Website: lowes
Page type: billing-address
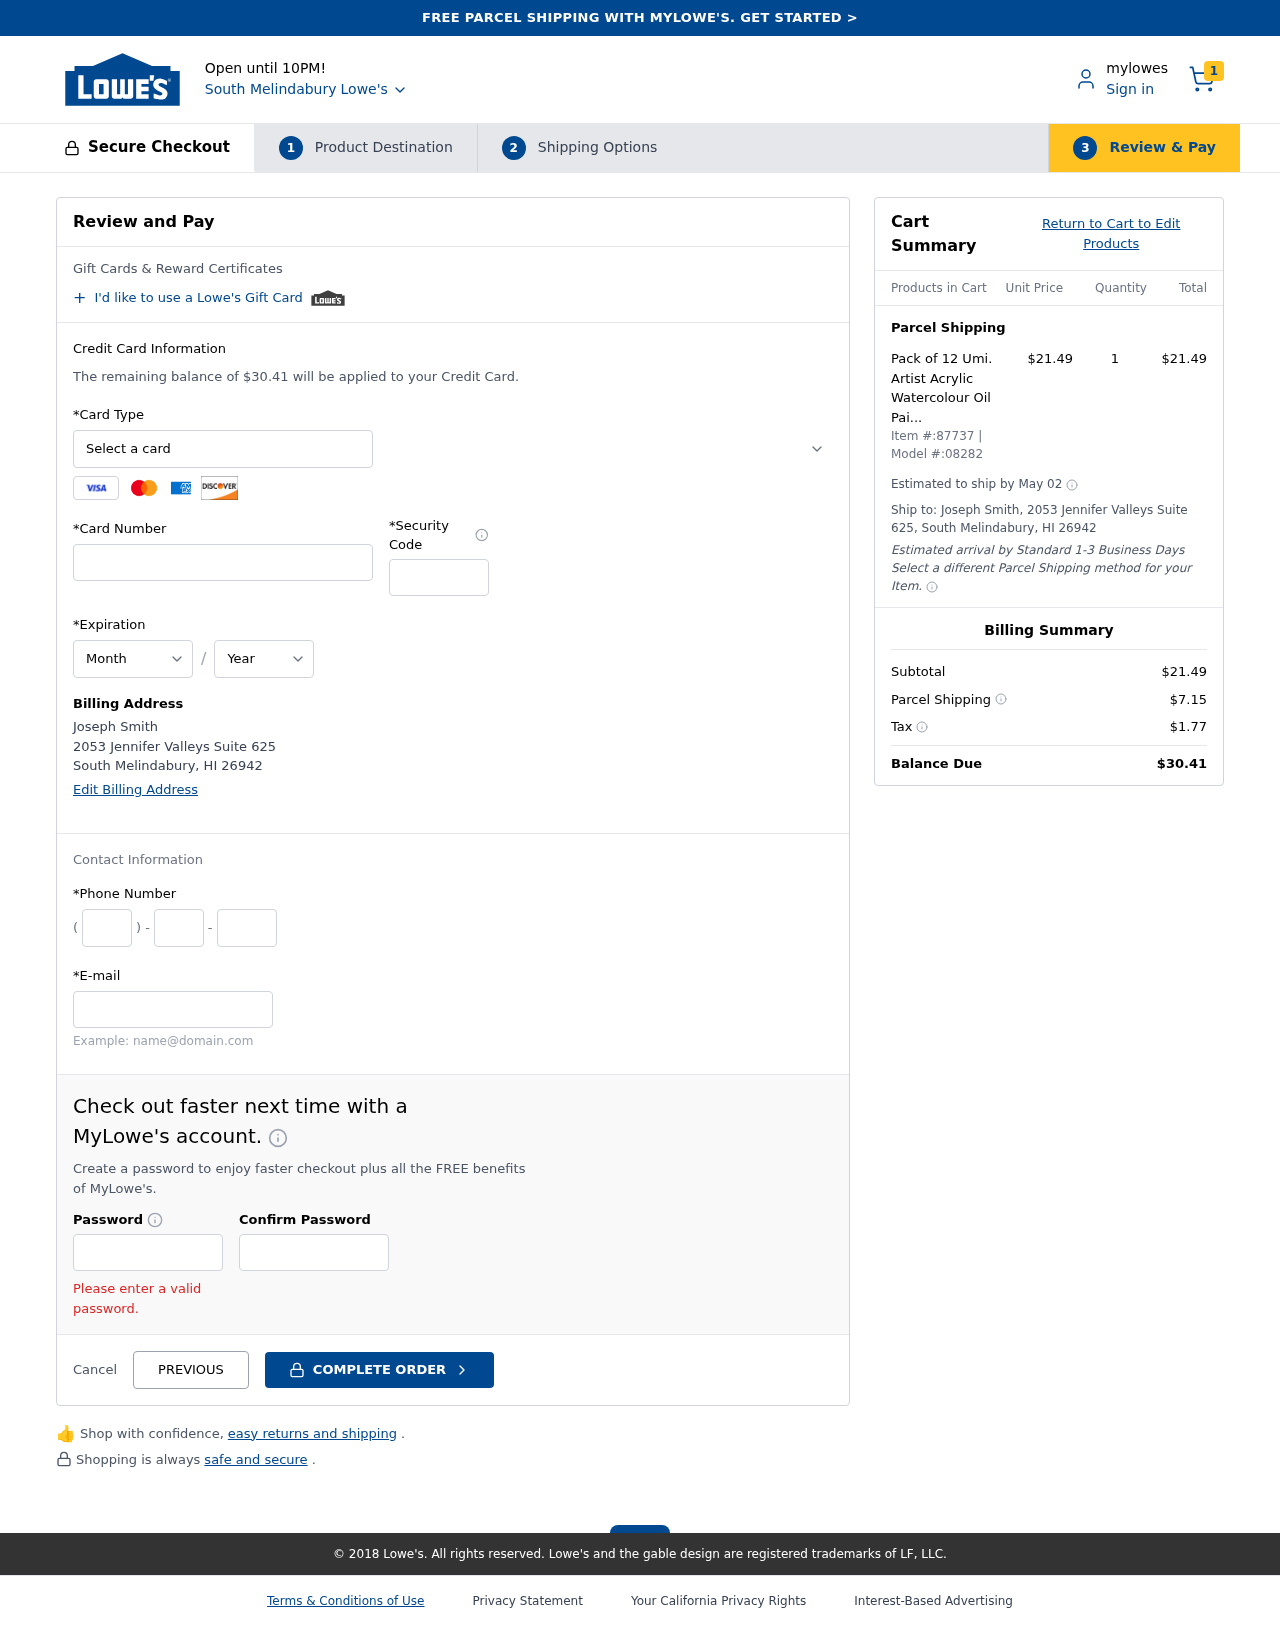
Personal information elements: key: PII_CARD_CVV
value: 497
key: PII_CARD_EXPIRY_MONTH
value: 07
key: PII_CARD_EXPIRY_YEAR
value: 29
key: PII_CARD_NUMBER
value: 4924 1286 7771 9027
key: PII_CARD_TYPE
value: Visa
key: PII_CITY
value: South Melindabury
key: PII_CITY_STATE_ZIP
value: South Melindabury, HI 26942
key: PII_EMAIL
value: jsmith@gmail.com
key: PII_FULLNAME
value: Joseph Smith
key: PII_PHONE_AREA
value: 587
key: PII_PHONE_PREFIX
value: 318
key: PII_PHONE_SUFFIX
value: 4501
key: PII_STREET
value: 2053 Jennifer Valleys Suite 625
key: PII_FULLNAME2
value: Joseph Smith
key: PII_STREET2
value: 2053 Jennifer Valleys Suite 625
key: PII_CITY_STATE_ZIP2
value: South Melindabury, HI 26942
Product elements: key: PRODUCT1_NAME
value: Pack of 12 Umi. Artist Acrylic Watercolour Oil Painting Brush Set with Palette
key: PRODUCT1_PRICE
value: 21.49
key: PRODUCT1_QUANTITY
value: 1
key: PRODUCT_ITEM_NUMBER
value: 87737
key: PRODUCT_MODEL_NUMBER
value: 08282
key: PRODUCT1_LINE_TOTAL
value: $21.49
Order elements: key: ORDER_NUM_ITEMS
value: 1
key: ORDER_TOTAL
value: $30.41
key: ORDER_SHIPPING_DATE
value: May 02
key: ORDER_SUBTOTAL
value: $21.49
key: ORDER_SHIPPING_COST
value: $7.15
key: ORDER_TAX
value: $1.77